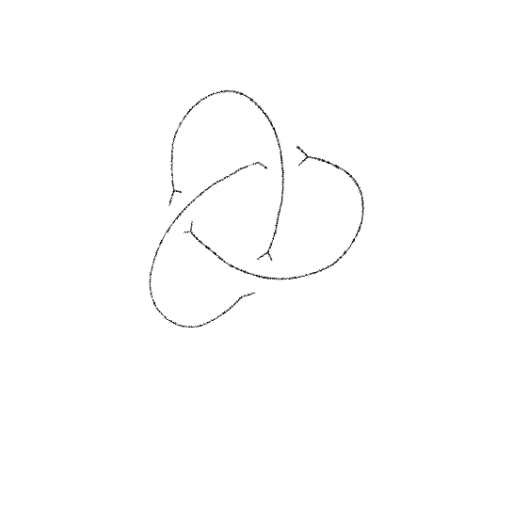
Crossing number: 3